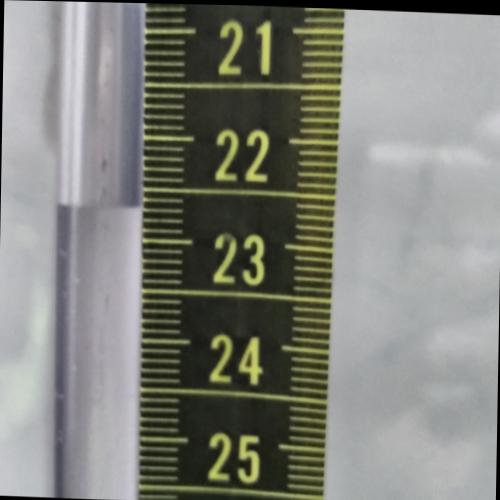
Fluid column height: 22.7 cm